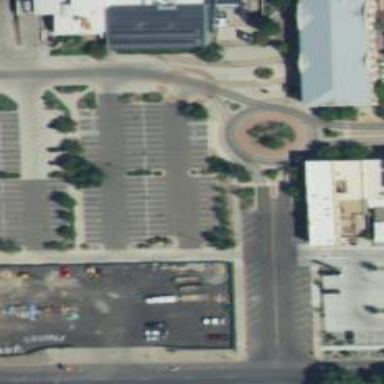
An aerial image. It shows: Parking space is available.